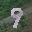
Label: 9